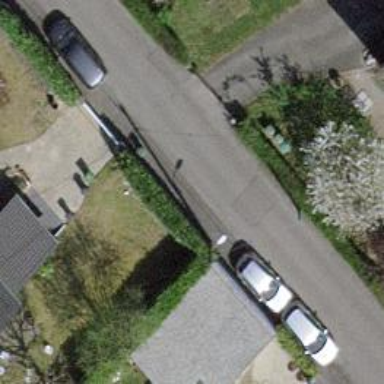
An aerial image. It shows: Residential road.